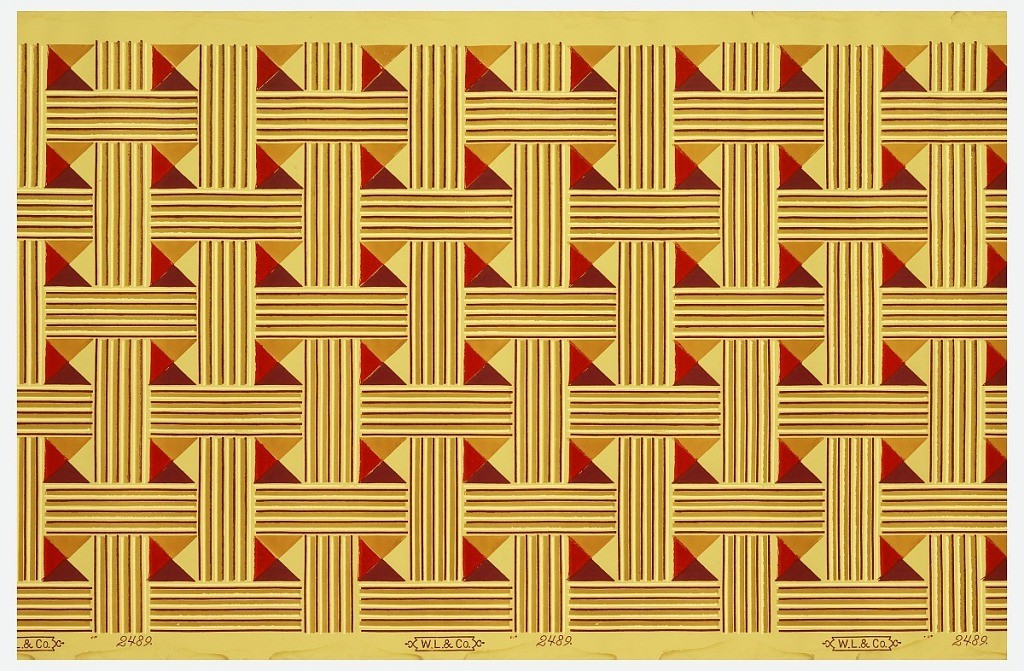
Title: Floor paper
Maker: Warren, Lange & Company
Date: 1875–1906
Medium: Machine-printed paper
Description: All-over pattern of basket-weave with inset bosses. Printed in reds and ocher on ocher ground. Possibly parquet design.